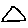
Label: triangle